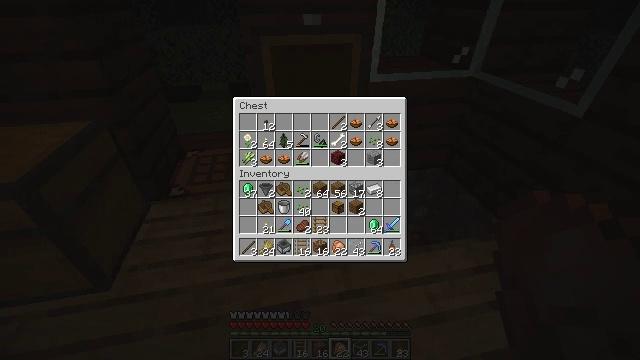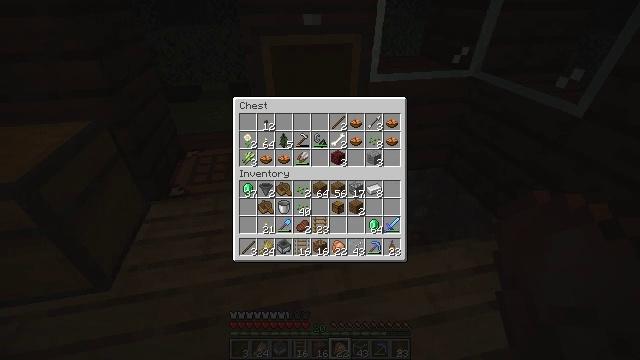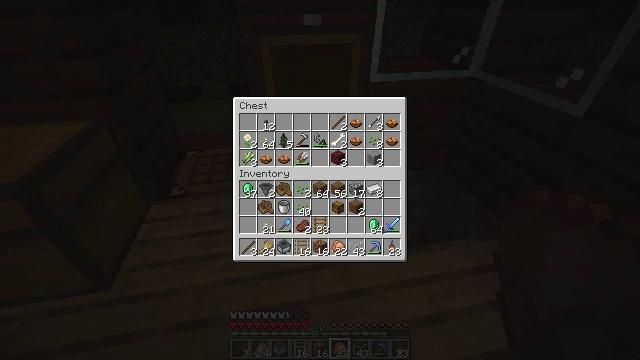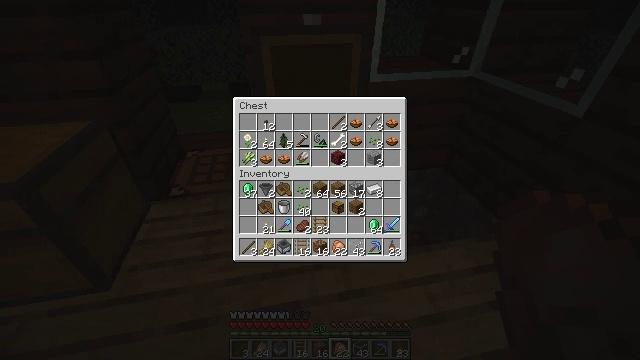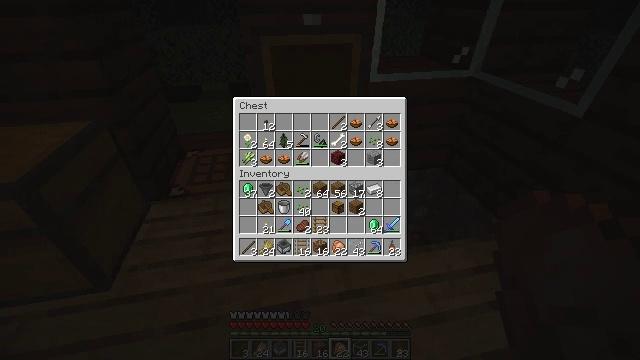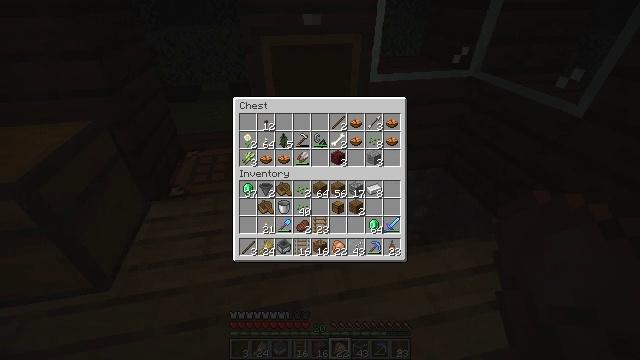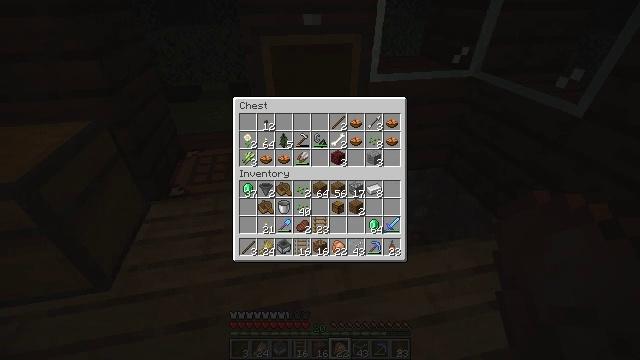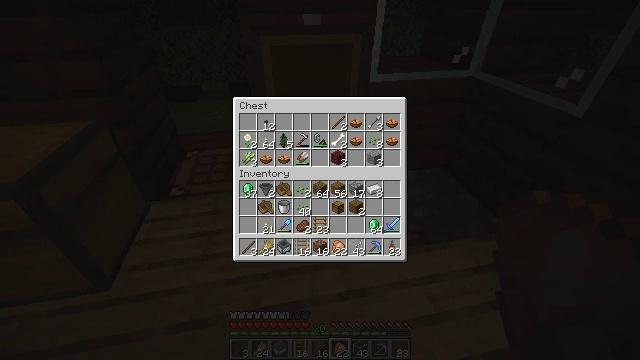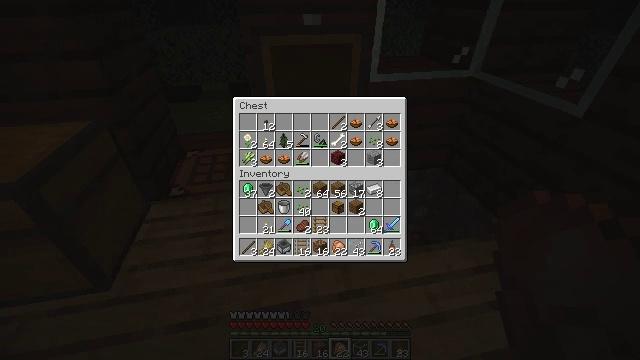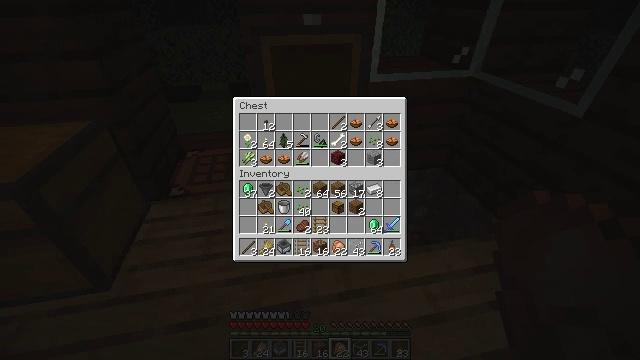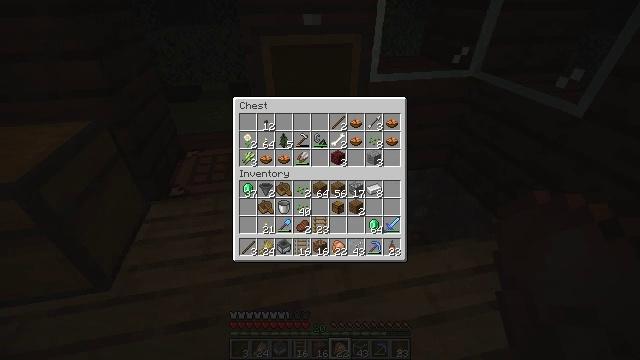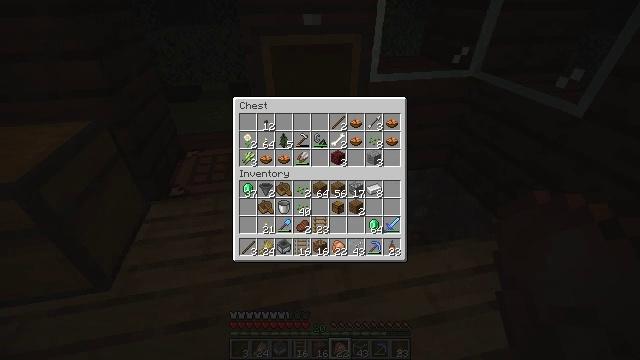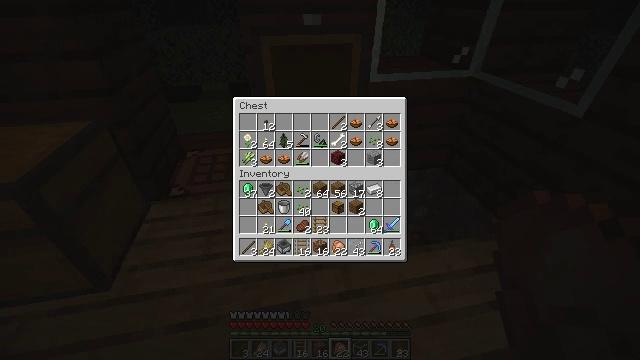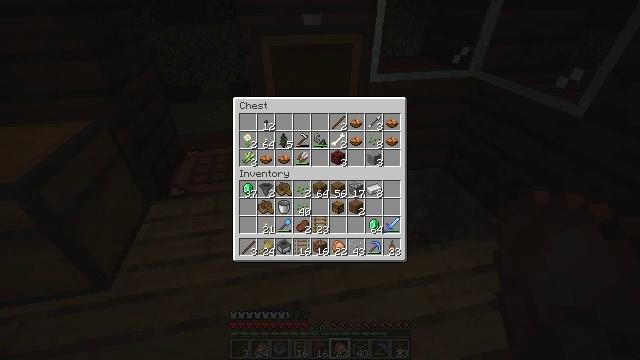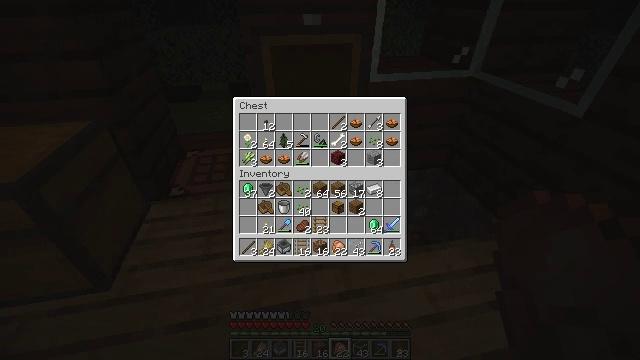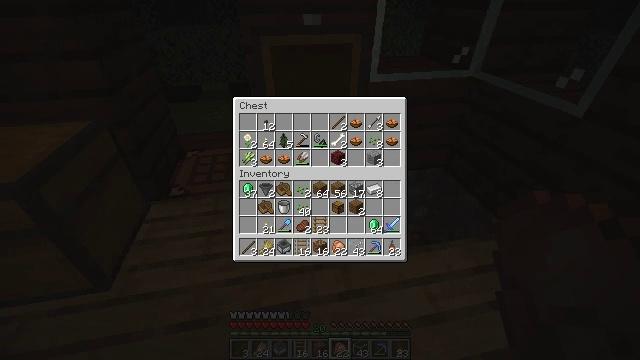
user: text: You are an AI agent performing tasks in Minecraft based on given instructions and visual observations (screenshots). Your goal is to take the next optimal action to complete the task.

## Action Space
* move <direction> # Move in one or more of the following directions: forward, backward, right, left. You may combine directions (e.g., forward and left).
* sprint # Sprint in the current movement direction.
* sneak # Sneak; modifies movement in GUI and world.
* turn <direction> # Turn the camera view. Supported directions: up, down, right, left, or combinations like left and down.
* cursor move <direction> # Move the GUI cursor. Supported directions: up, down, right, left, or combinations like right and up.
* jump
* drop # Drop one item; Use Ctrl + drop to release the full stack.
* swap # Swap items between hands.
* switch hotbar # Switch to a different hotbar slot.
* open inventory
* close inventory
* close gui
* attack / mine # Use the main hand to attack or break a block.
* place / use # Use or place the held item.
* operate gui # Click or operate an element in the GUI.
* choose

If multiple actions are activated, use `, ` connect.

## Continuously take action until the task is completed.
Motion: motion action
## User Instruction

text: Use the crafting table to create an observer.
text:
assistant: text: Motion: no_op
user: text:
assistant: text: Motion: no_op
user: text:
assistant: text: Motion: no_op
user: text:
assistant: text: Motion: operate gui
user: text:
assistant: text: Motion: operate gui
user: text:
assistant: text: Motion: operate gui
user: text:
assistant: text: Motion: no_op
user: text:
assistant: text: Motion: no_op
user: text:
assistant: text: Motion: no_op
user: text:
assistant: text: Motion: no_op
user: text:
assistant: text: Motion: no_op
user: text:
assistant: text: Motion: no_op
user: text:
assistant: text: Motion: no_op
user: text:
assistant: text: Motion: no_op
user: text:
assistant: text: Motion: no_op
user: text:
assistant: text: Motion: no_op
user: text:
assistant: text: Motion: no_op
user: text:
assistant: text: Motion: no_op
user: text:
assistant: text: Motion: no_op
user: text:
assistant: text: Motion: no_op
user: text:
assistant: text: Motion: no_op
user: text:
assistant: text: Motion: no_op
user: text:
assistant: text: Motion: no_op
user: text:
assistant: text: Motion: no_op
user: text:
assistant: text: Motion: close gui
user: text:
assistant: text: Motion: no_op
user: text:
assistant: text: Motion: no_op
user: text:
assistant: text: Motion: no_op
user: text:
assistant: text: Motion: no_op
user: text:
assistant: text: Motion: no_op